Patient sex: M
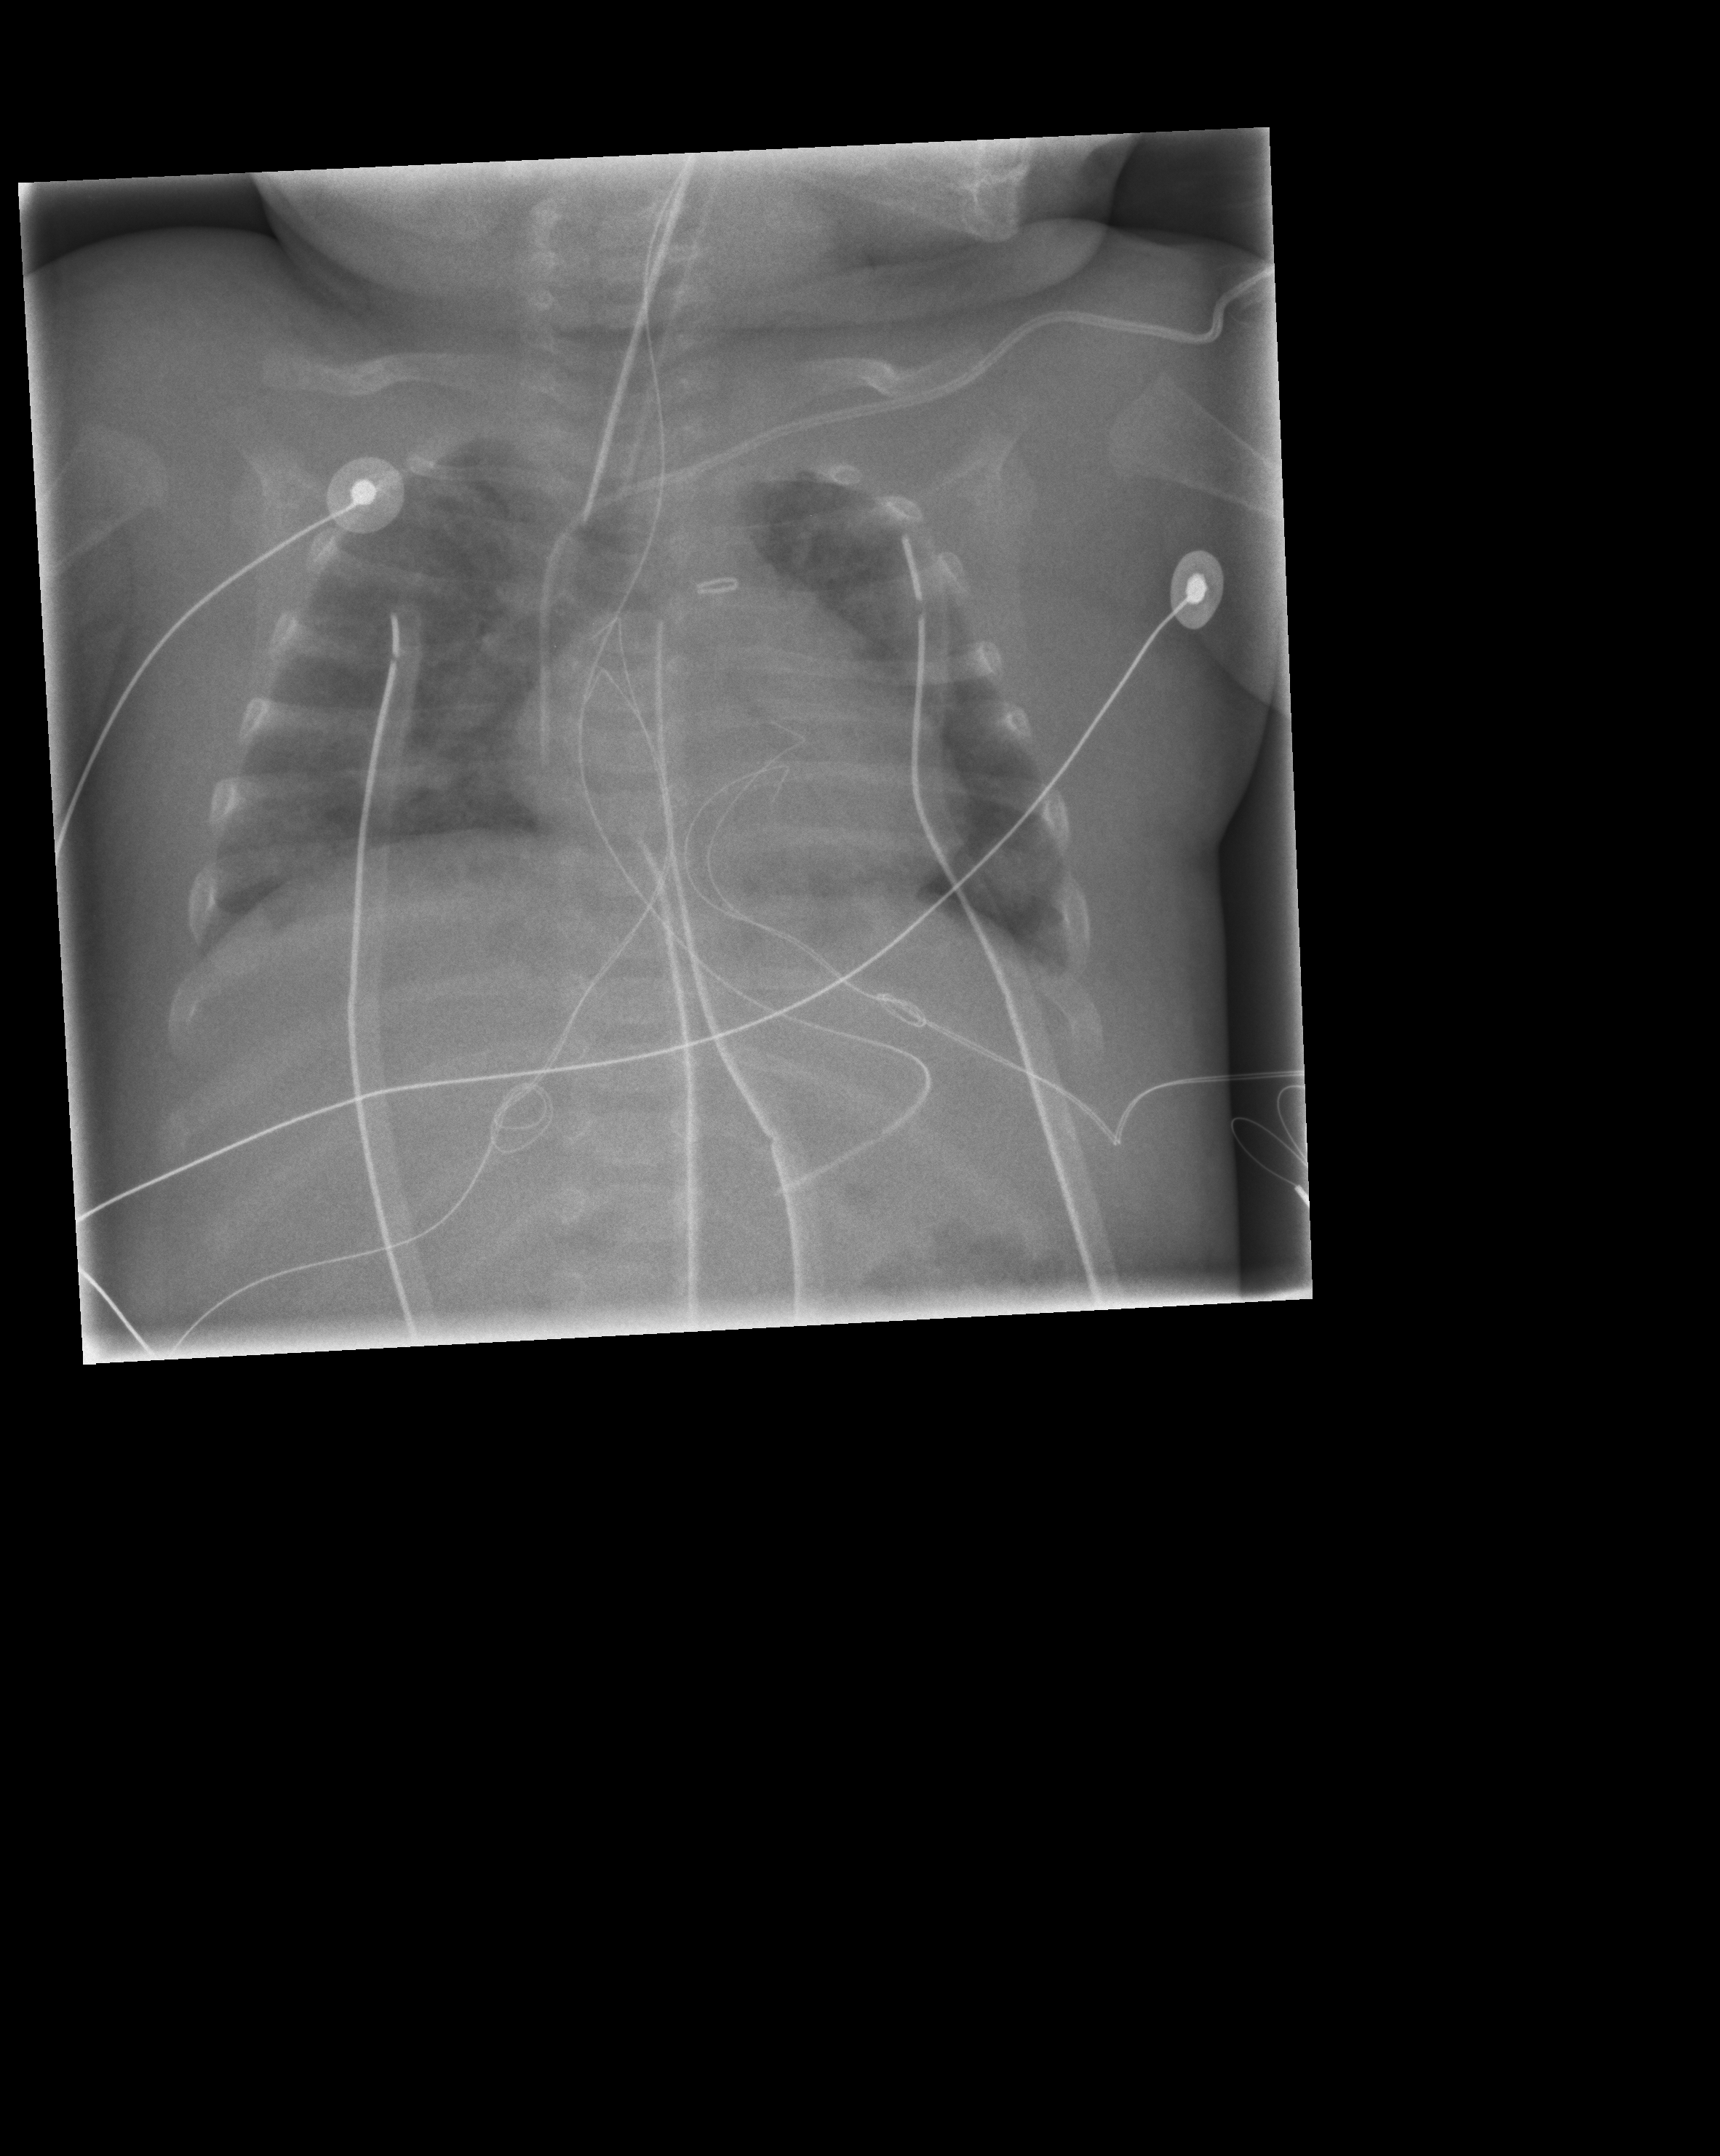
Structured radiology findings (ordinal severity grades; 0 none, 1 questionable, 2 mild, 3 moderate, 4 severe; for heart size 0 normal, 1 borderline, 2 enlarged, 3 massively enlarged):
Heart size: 0
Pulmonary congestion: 2
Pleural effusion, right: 0
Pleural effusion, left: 0
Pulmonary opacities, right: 2
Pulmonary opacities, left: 2
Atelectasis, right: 1
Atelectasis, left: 1